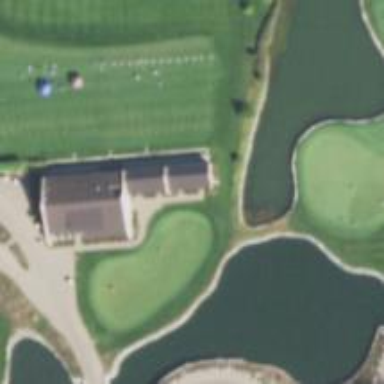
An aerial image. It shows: Pathway for golfing.